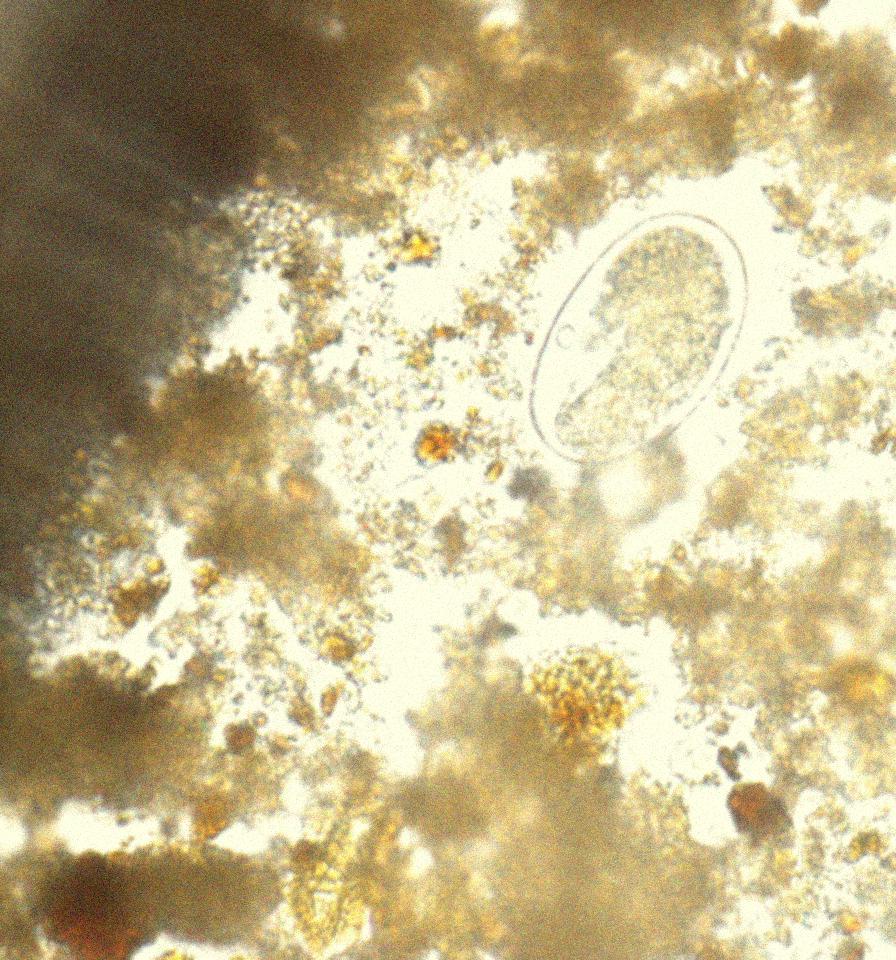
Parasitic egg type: Hookworm egg